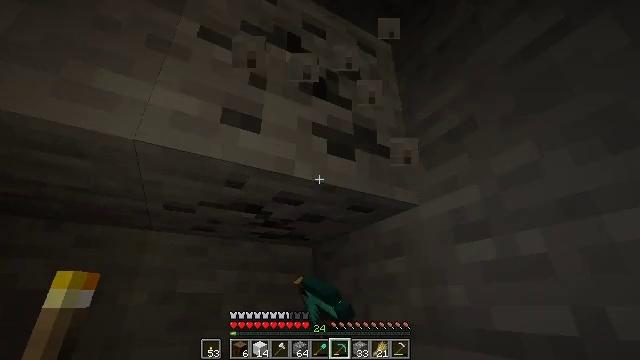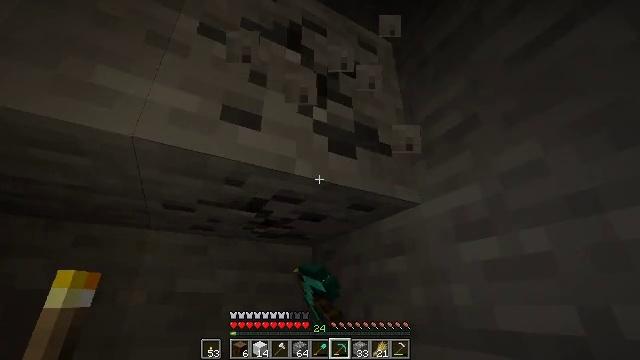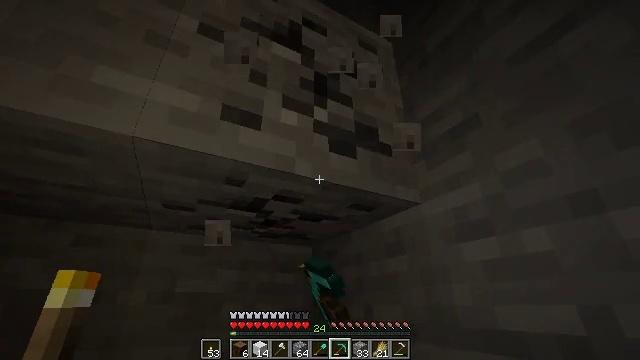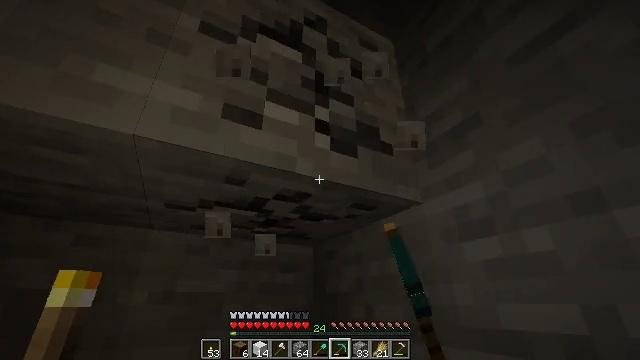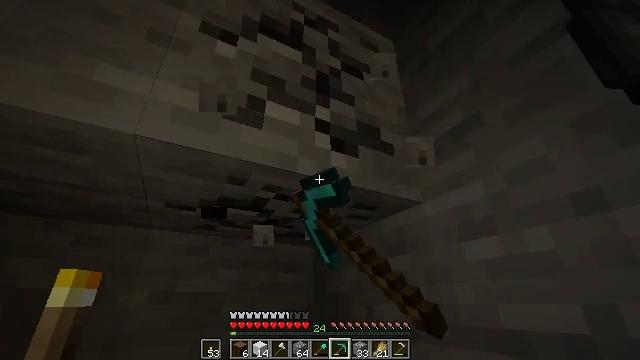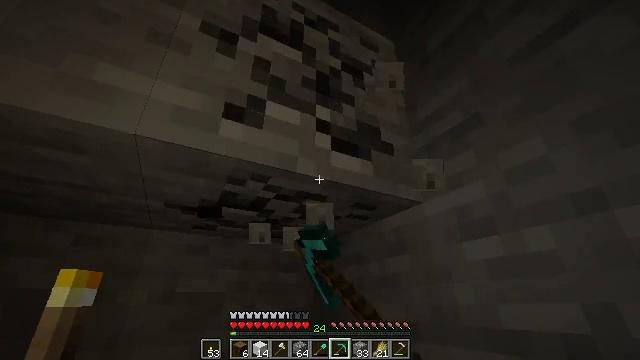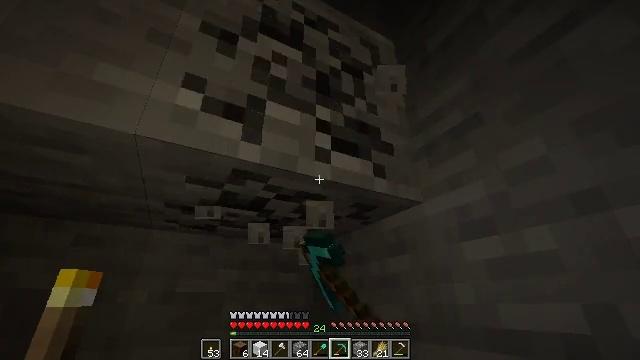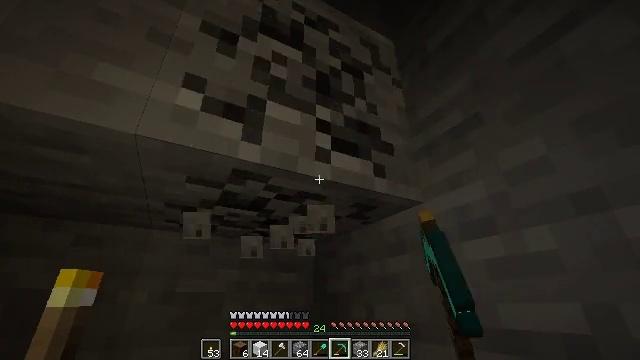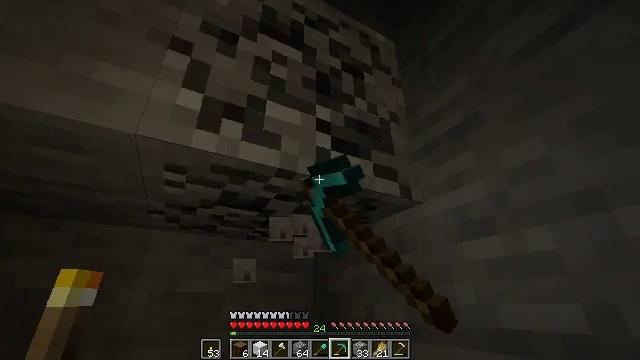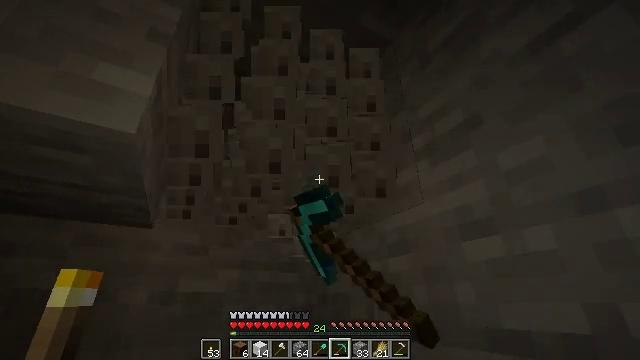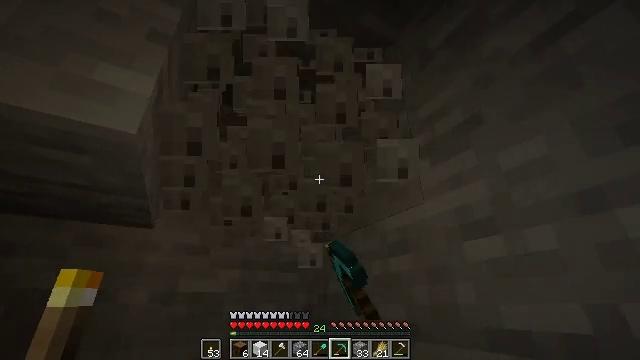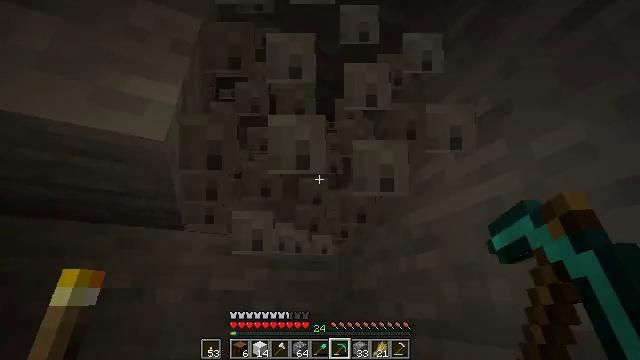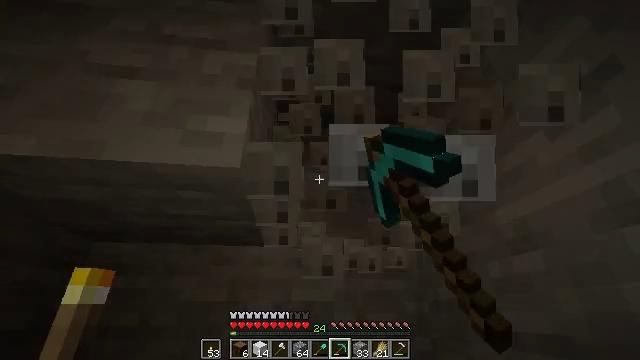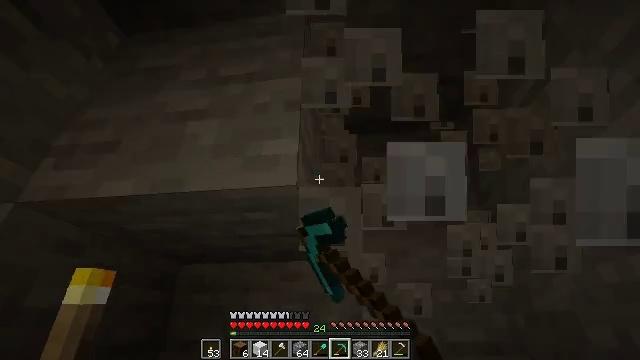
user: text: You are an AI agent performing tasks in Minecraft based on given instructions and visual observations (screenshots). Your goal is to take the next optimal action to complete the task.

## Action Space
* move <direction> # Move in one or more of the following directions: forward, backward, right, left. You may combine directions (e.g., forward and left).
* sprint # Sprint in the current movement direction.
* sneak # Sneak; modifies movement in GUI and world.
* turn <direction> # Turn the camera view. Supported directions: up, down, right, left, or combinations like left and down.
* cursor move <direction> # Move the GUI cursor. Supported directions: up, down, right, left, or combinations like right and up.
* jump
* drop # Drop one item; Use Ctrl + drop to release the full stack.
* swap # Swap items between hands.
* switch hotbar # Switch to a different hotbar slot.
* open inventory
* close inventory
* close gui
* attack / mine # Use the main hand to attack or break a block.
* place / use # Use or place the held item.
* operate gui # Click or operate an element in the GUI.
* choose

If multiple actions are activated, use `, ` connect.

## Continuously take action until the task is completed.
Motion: motion action
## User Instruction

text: Gather coal ore with a pickaxe.
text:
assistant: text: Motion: attack / mine
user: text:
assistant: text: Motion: attack / mine
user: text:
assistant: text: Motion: attack / mine
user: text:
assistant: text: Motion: attack / mine
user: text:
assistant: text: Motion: attack / mine
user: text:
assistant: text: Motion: attack / mine
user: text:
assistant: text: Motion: attack / mine
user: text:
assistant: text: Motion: attack / mine
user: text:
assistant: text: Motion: attack / mine
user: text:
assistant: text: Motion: attack / mine
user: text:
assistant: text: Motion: turn left, attack / mine
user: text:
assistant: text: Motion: turn left and up, attack / mine
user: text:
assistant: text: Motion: turn left and up, attack / mine
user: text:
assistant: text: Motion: attack / mine